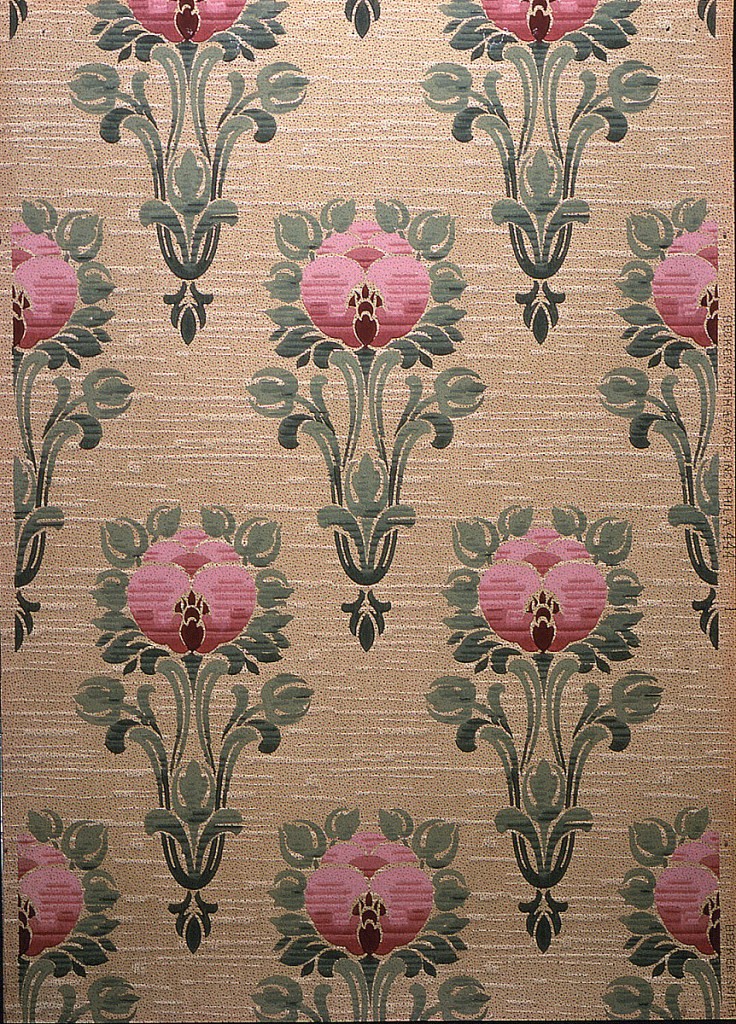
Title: Sidewall - sample
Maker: Becker, Smith & Page, Inc., founded 1899
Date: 1906–07
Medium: Machine-printed
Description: Art nouveau; stylized round roses surrounded by leaves and a stem with a fleur de lis enclosed. Tiny dots and horizontal dashes cover the background. Printed in olive, brown, off-white, shades of red and green.